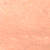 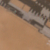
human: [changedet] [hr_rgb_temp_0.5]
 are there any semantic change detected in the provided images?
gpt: An airport appears on the upper part of the desert.